This is a demodulated (Hilbert-envelope) spectrum computed from a bearing vibration snapshot; the dashed markers indicate where each bearing fault type would appear (BPFO, BPFI, BSF, FTF). What is the most likely bearing condition (normal, inner_race, outer_race, ball)?
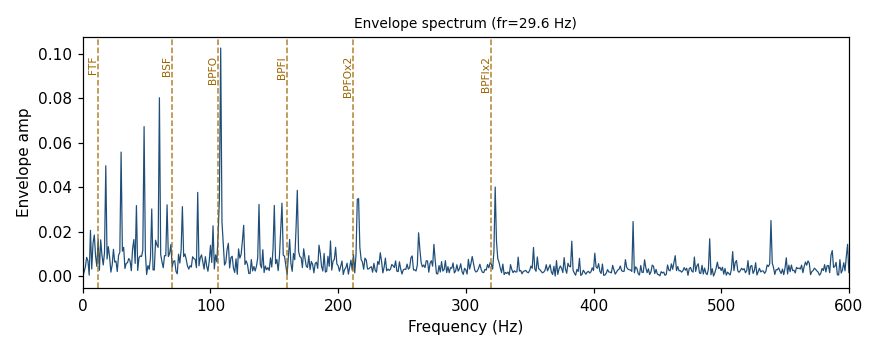
Answer: outer_race